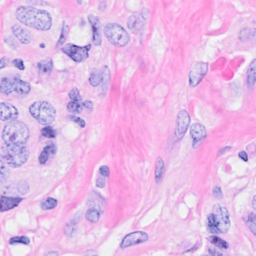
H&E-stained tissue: Breast